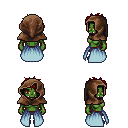
a pixel art fantasy rpg character, female body template, orc, green skin, overskirt, red pants, red bedhead hairstyle, cloth hood, brown shoes, four views (front, back, left, right), 2x2 character sprite sheet, small pixel art, hard edges, no anti-aliasing